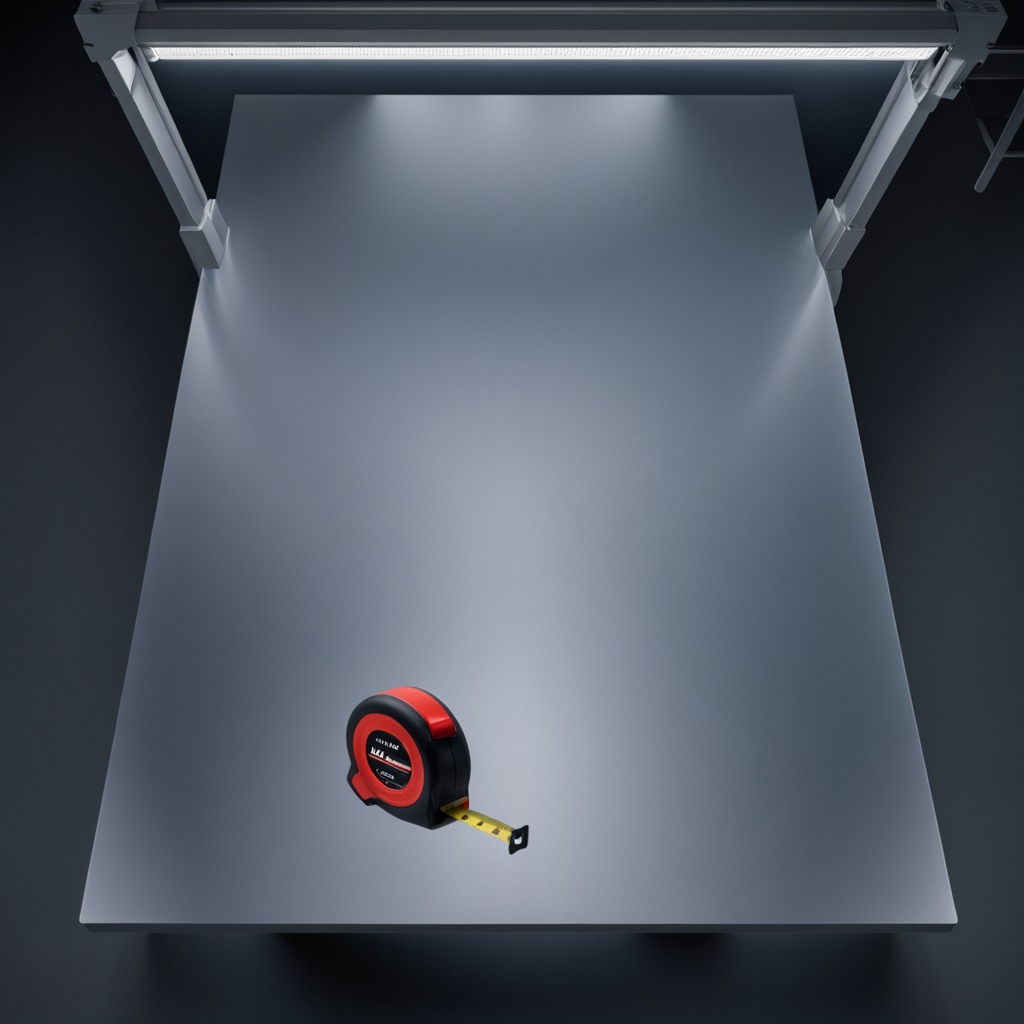
A measuring tape lies on the clean empty table in the basement in the evening.